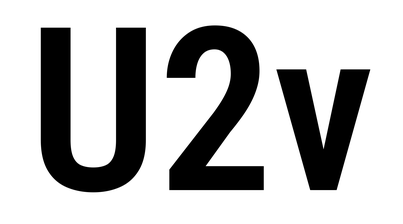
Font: Roboto_Condensed_SemiBold